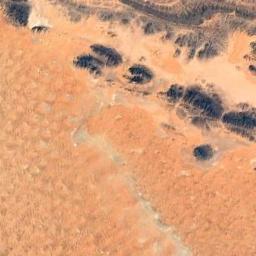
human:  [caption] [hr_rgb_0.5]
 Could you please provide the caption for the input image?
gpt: The  yellow desert with wavy stripes covers the brown bare land .

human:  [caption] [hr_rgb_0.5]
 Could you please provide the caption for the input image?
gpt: The yellow desert is next to the green land .

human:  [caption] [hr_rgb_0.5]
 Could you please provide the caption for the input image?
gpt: The desert has yellow sand, Many small dunes and some black mountains .

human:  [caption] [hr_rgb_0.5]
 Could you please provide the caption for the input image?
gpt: There is a small patch of vegetation on the edge of the desert .

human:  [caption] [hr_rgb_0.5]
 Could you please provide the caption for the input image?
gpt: A desert covered with sand and some black rocks .